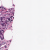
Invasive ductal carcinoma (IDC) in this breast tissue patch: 1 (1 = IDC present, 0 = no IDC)